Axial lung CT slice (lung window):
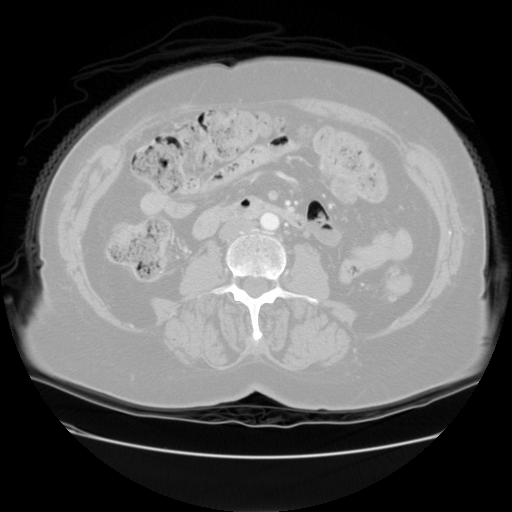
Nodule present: no